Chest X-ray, PA view. Patient: 61 years old, sex F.
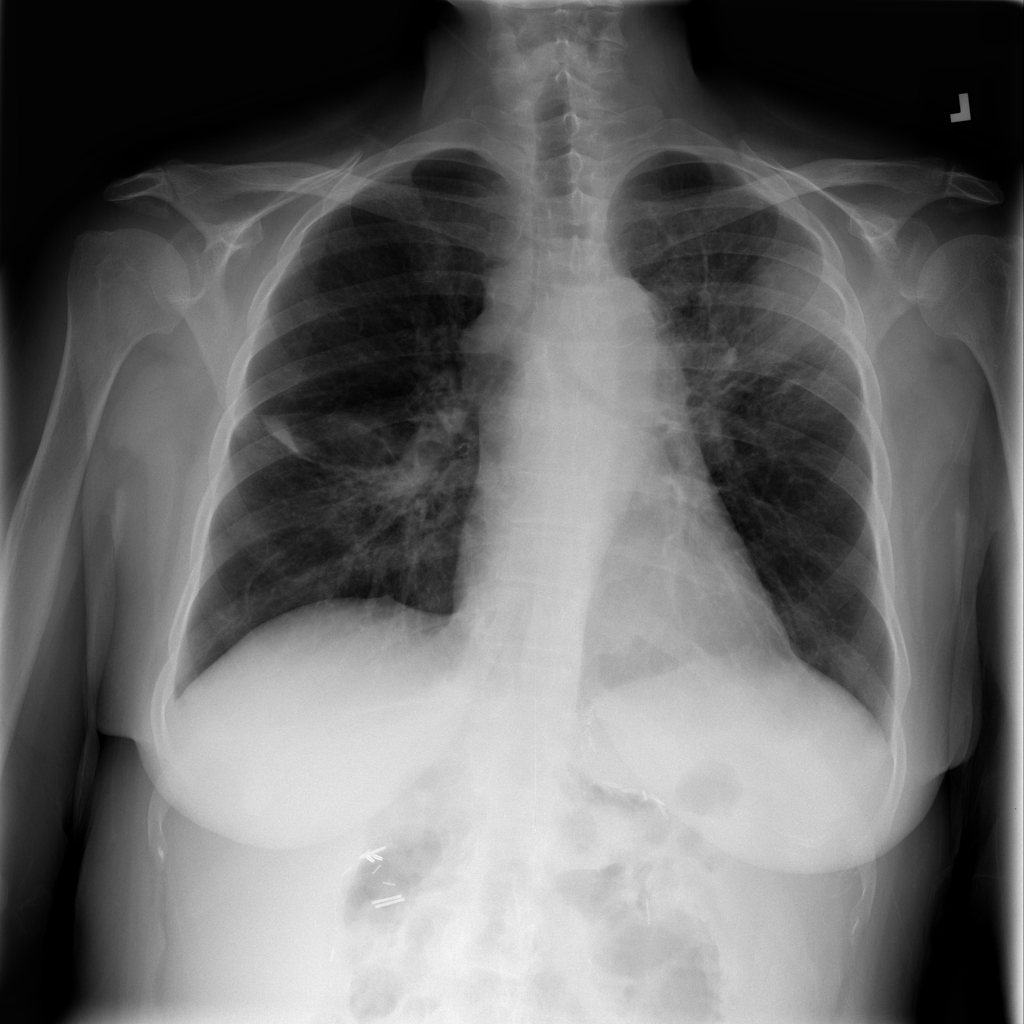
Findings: Infiltration, Mass